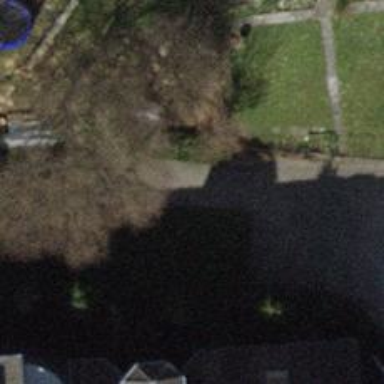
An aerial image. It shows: Driveway.